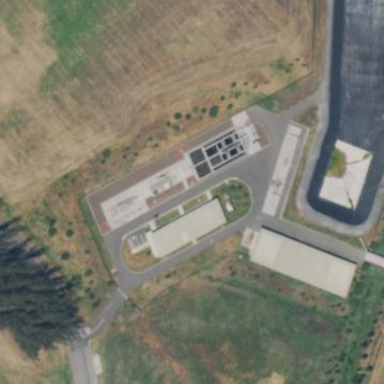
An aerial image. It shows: Wastewater plant.